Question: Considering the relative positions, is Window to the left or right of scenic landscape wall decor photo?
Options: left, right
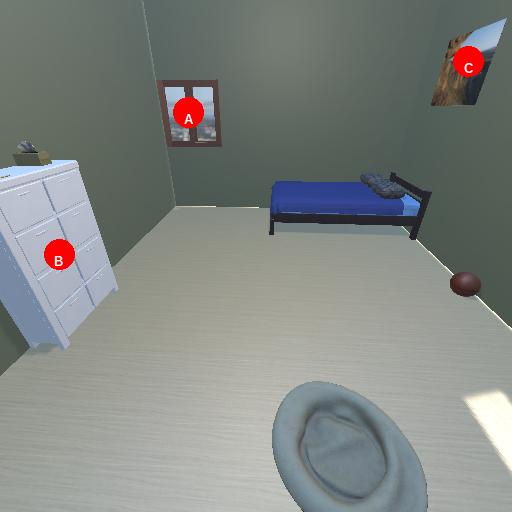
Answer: left